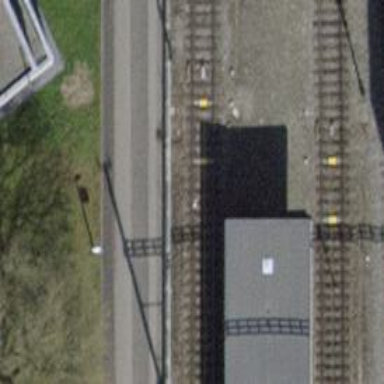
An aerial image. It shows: Single railway track with electrification through contact line.